Current action and preconditions to check: trajectory_clear

Your task: For each precondition in the list above, predict whether it will hold at this action.

Consider the current scene as observed from the mobile robot's camera, and analyze the predicted future states of all dynamic agents (e.g., people, animals, vehicles, or any moving entities) within the NEXT SECOND.

IMPORTANT: Only answer "very likely" if you are absolutely certain—based on strong, clear evidence—that a dynamic agent will violate the precondition in the predicted future state. Do NOT answer "very likely" for unlikely, ambiguous, or low-probability risks.

Ask yourself for each precondition: Is there a high probability, with clear and convincing evidence, that the predicted future states of any dynamic agent will interfere with the predicted future state of the currently executing action within the NEXT SECOND, causing that precondition to fail?

Assess the risk level based on these predictions. Use "likely" or "very likely" if motions create a clear risk of interference.

Use "neutral" or "improbable" if agents are nearby but their predicted paths are clearly diverging or non-conflicting.

Failure Risk Categories: "very improbable", "improbable", "neutral", "likely", "very likely"

Answer Format: Output ONLY the probability_of_failure value from these categories: "very improbable", "improbable", "neutral", "likely", "very likely"

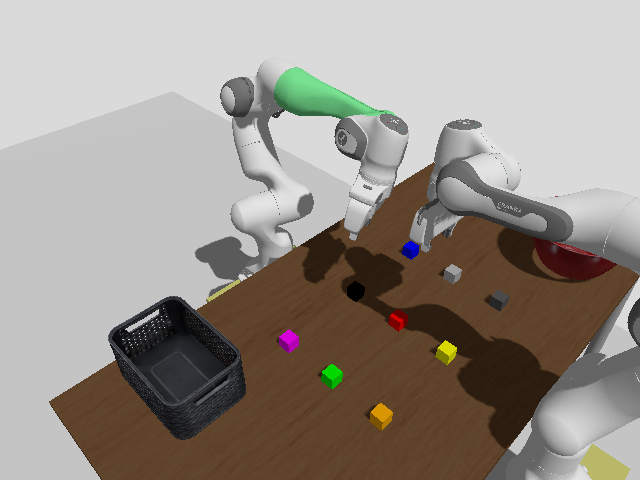

Answer: very likely